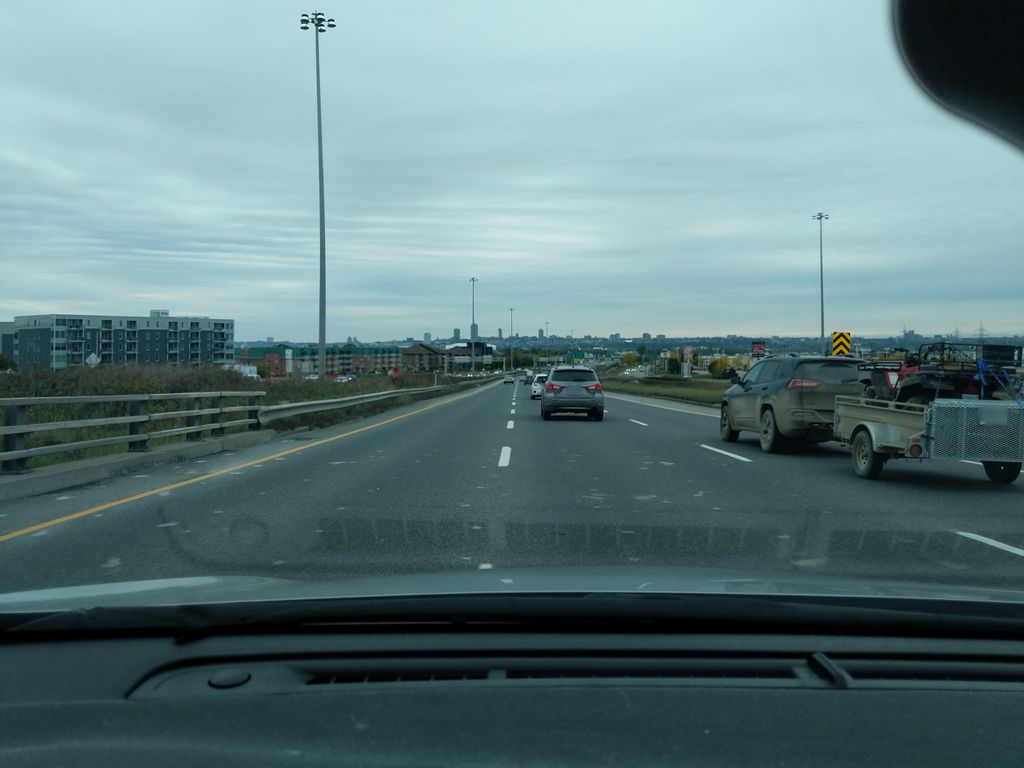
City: quebec_city